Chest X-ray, PA view. Patient: 52 years old, sex M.
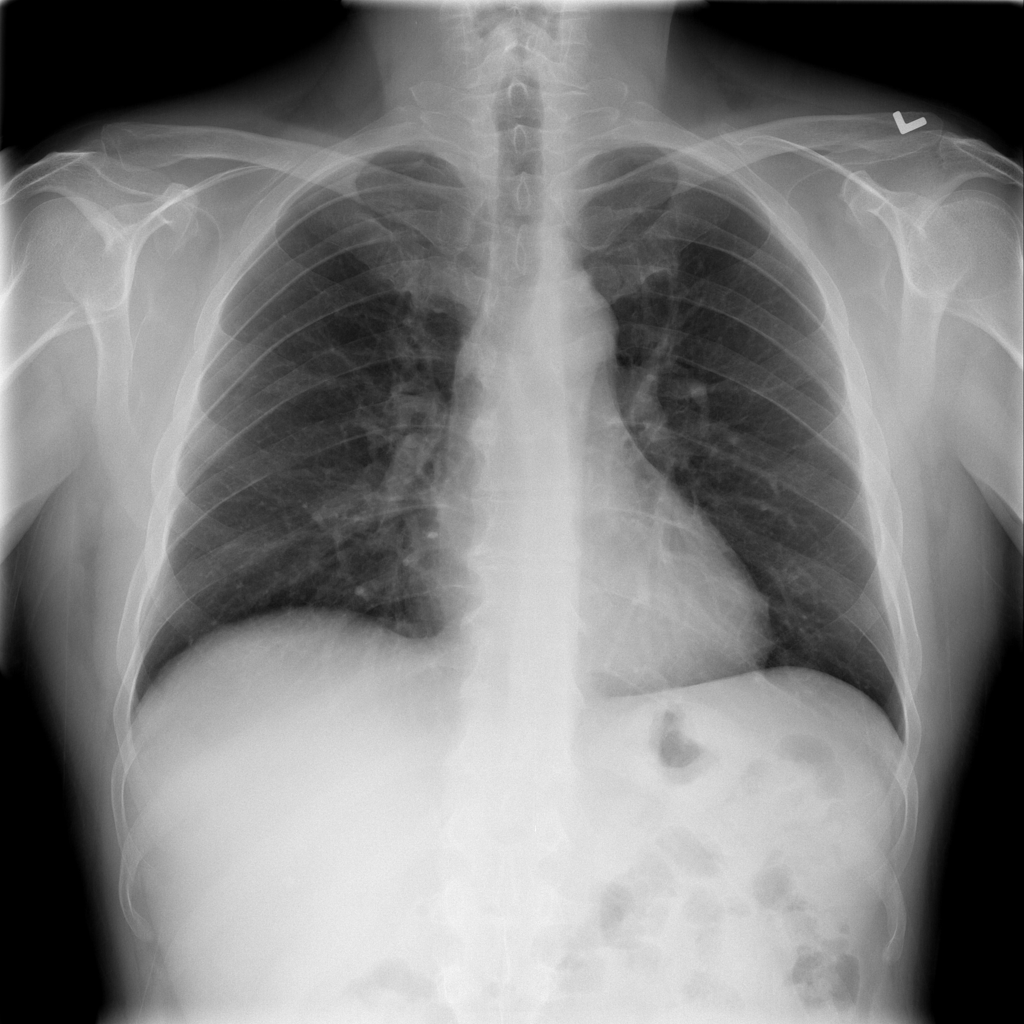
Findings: No Finding